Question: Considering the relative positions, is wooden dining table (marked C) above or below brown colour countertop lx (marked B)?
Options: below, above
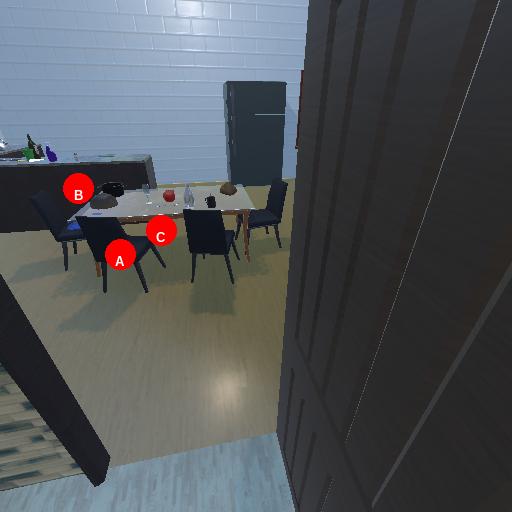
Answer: below